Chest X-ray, AP view. Patient: 11 years old, sex F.
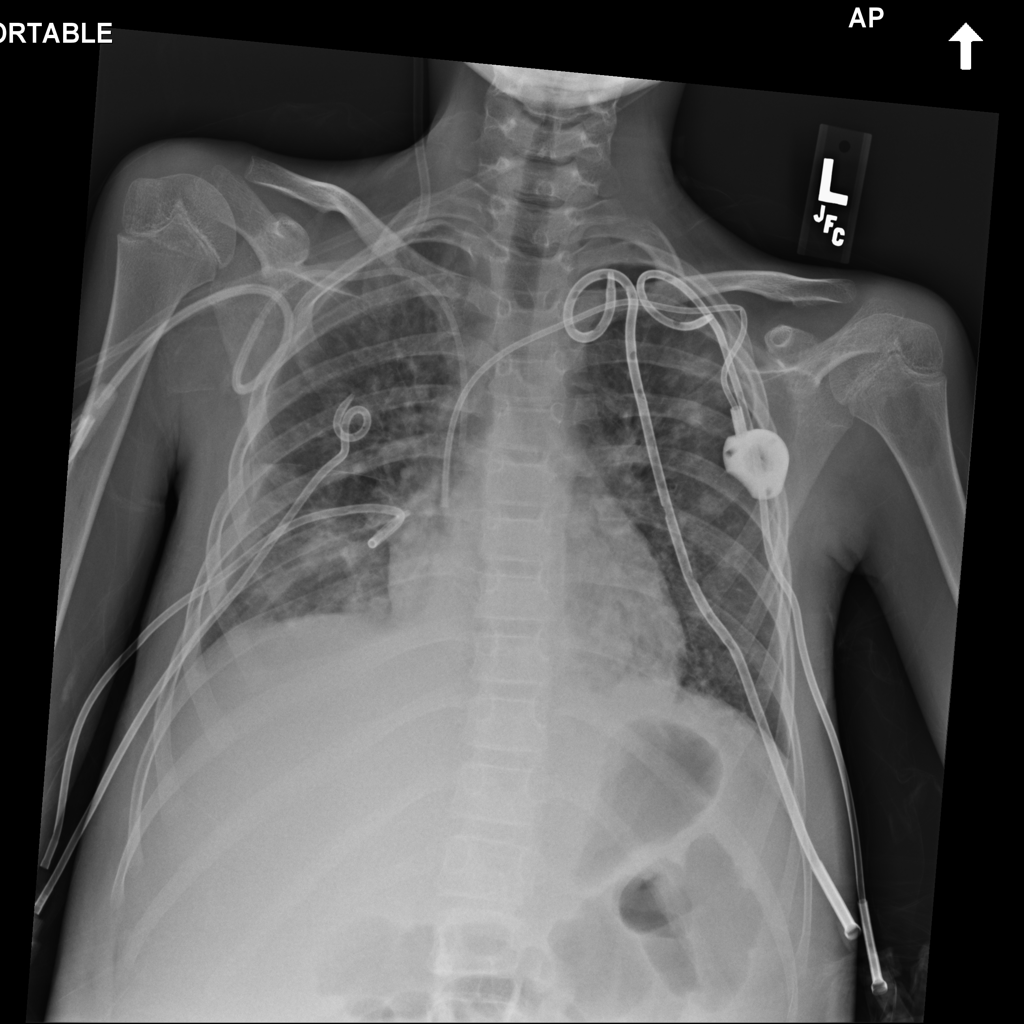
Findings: No Finding